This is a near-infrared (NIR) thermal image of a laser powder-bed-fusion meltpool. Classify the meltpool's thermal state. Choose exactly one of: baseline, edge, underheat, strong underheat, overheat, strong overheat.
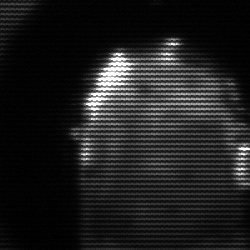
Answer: baseline